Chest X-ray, AP view. Patient: 39 years old, sex M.
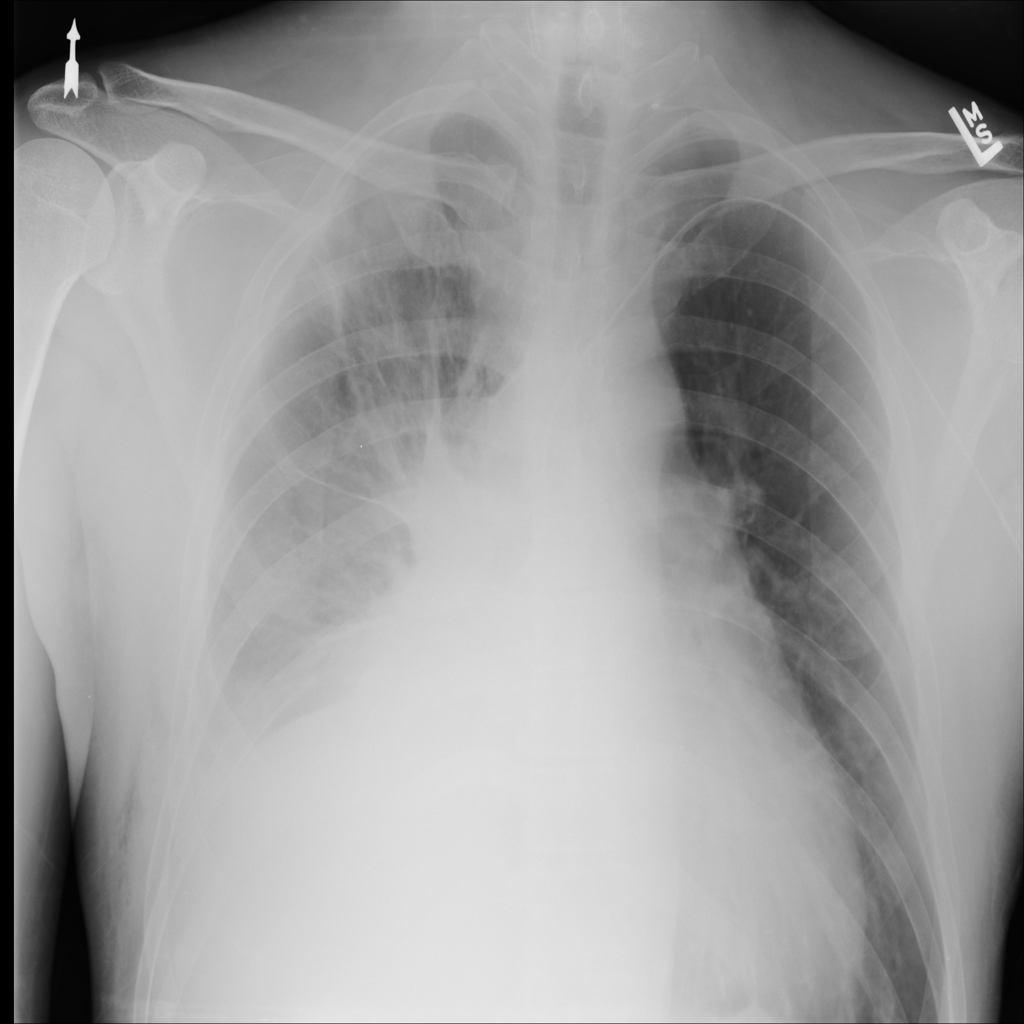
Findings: No Finding